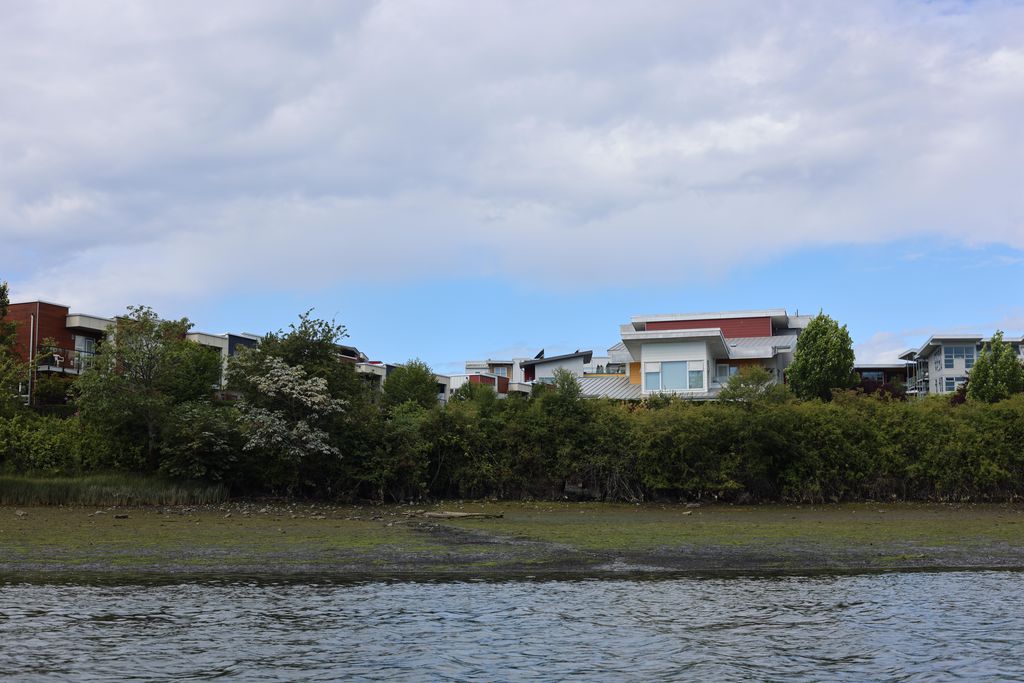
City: victoria